Aerial crown-view tile of a tropical tree (Barro Colorado Island, Panama), acquired 20250217:
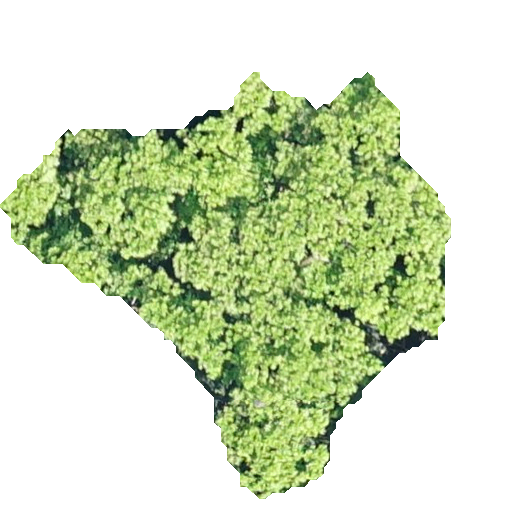
Species: Anacardium excelsum
GBIF accepted scientific name: Anacardium excelsum
Crown area: 155.145 m²